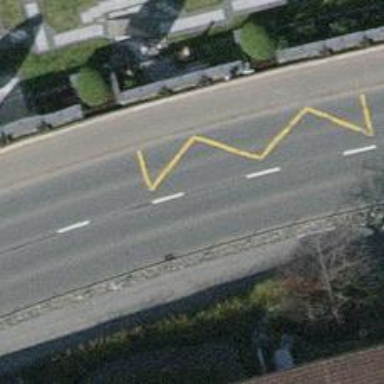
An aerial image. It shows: Bus stop with stop position for public transport.